Question: I have table 1 like this:
<URL>
and table 2:
<URL>
and result should be like this:

I want to combine results from 2 tables above. How can I do it? Thanks for any help.
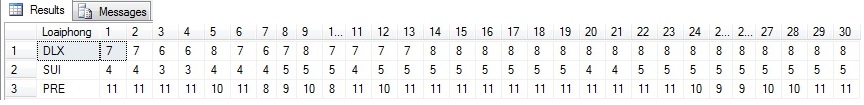
Answer: Doesn't seems like they have a relation, so 'CROSS JOIN' is what you need:
'''
SELECT *
FROM Table1 t
CROSS JOIN Table2 s
'''
Use 'ROW_NUMBER()' :
'''
SELECT tt.loaiphong,ss.col1,ss.col2........
FROM (SELECT t.*,ROW_NUMBER() OVER(ORDER BY (SELECT 1)) as rnk FROM Table1 t) tt
INNER JOIN(SELECT s.*,ROW_NUMBER() OVER(ORDER BY (SELECT 1)) as rnk FROM Table2 s) ss
ON(tt.rnk = ss.rnk)
'''
If you are intrested of all records from both table, not only matched rows, then change the 'INNER JOIN' to 'FULL OUTER JOIN' .